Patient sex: M
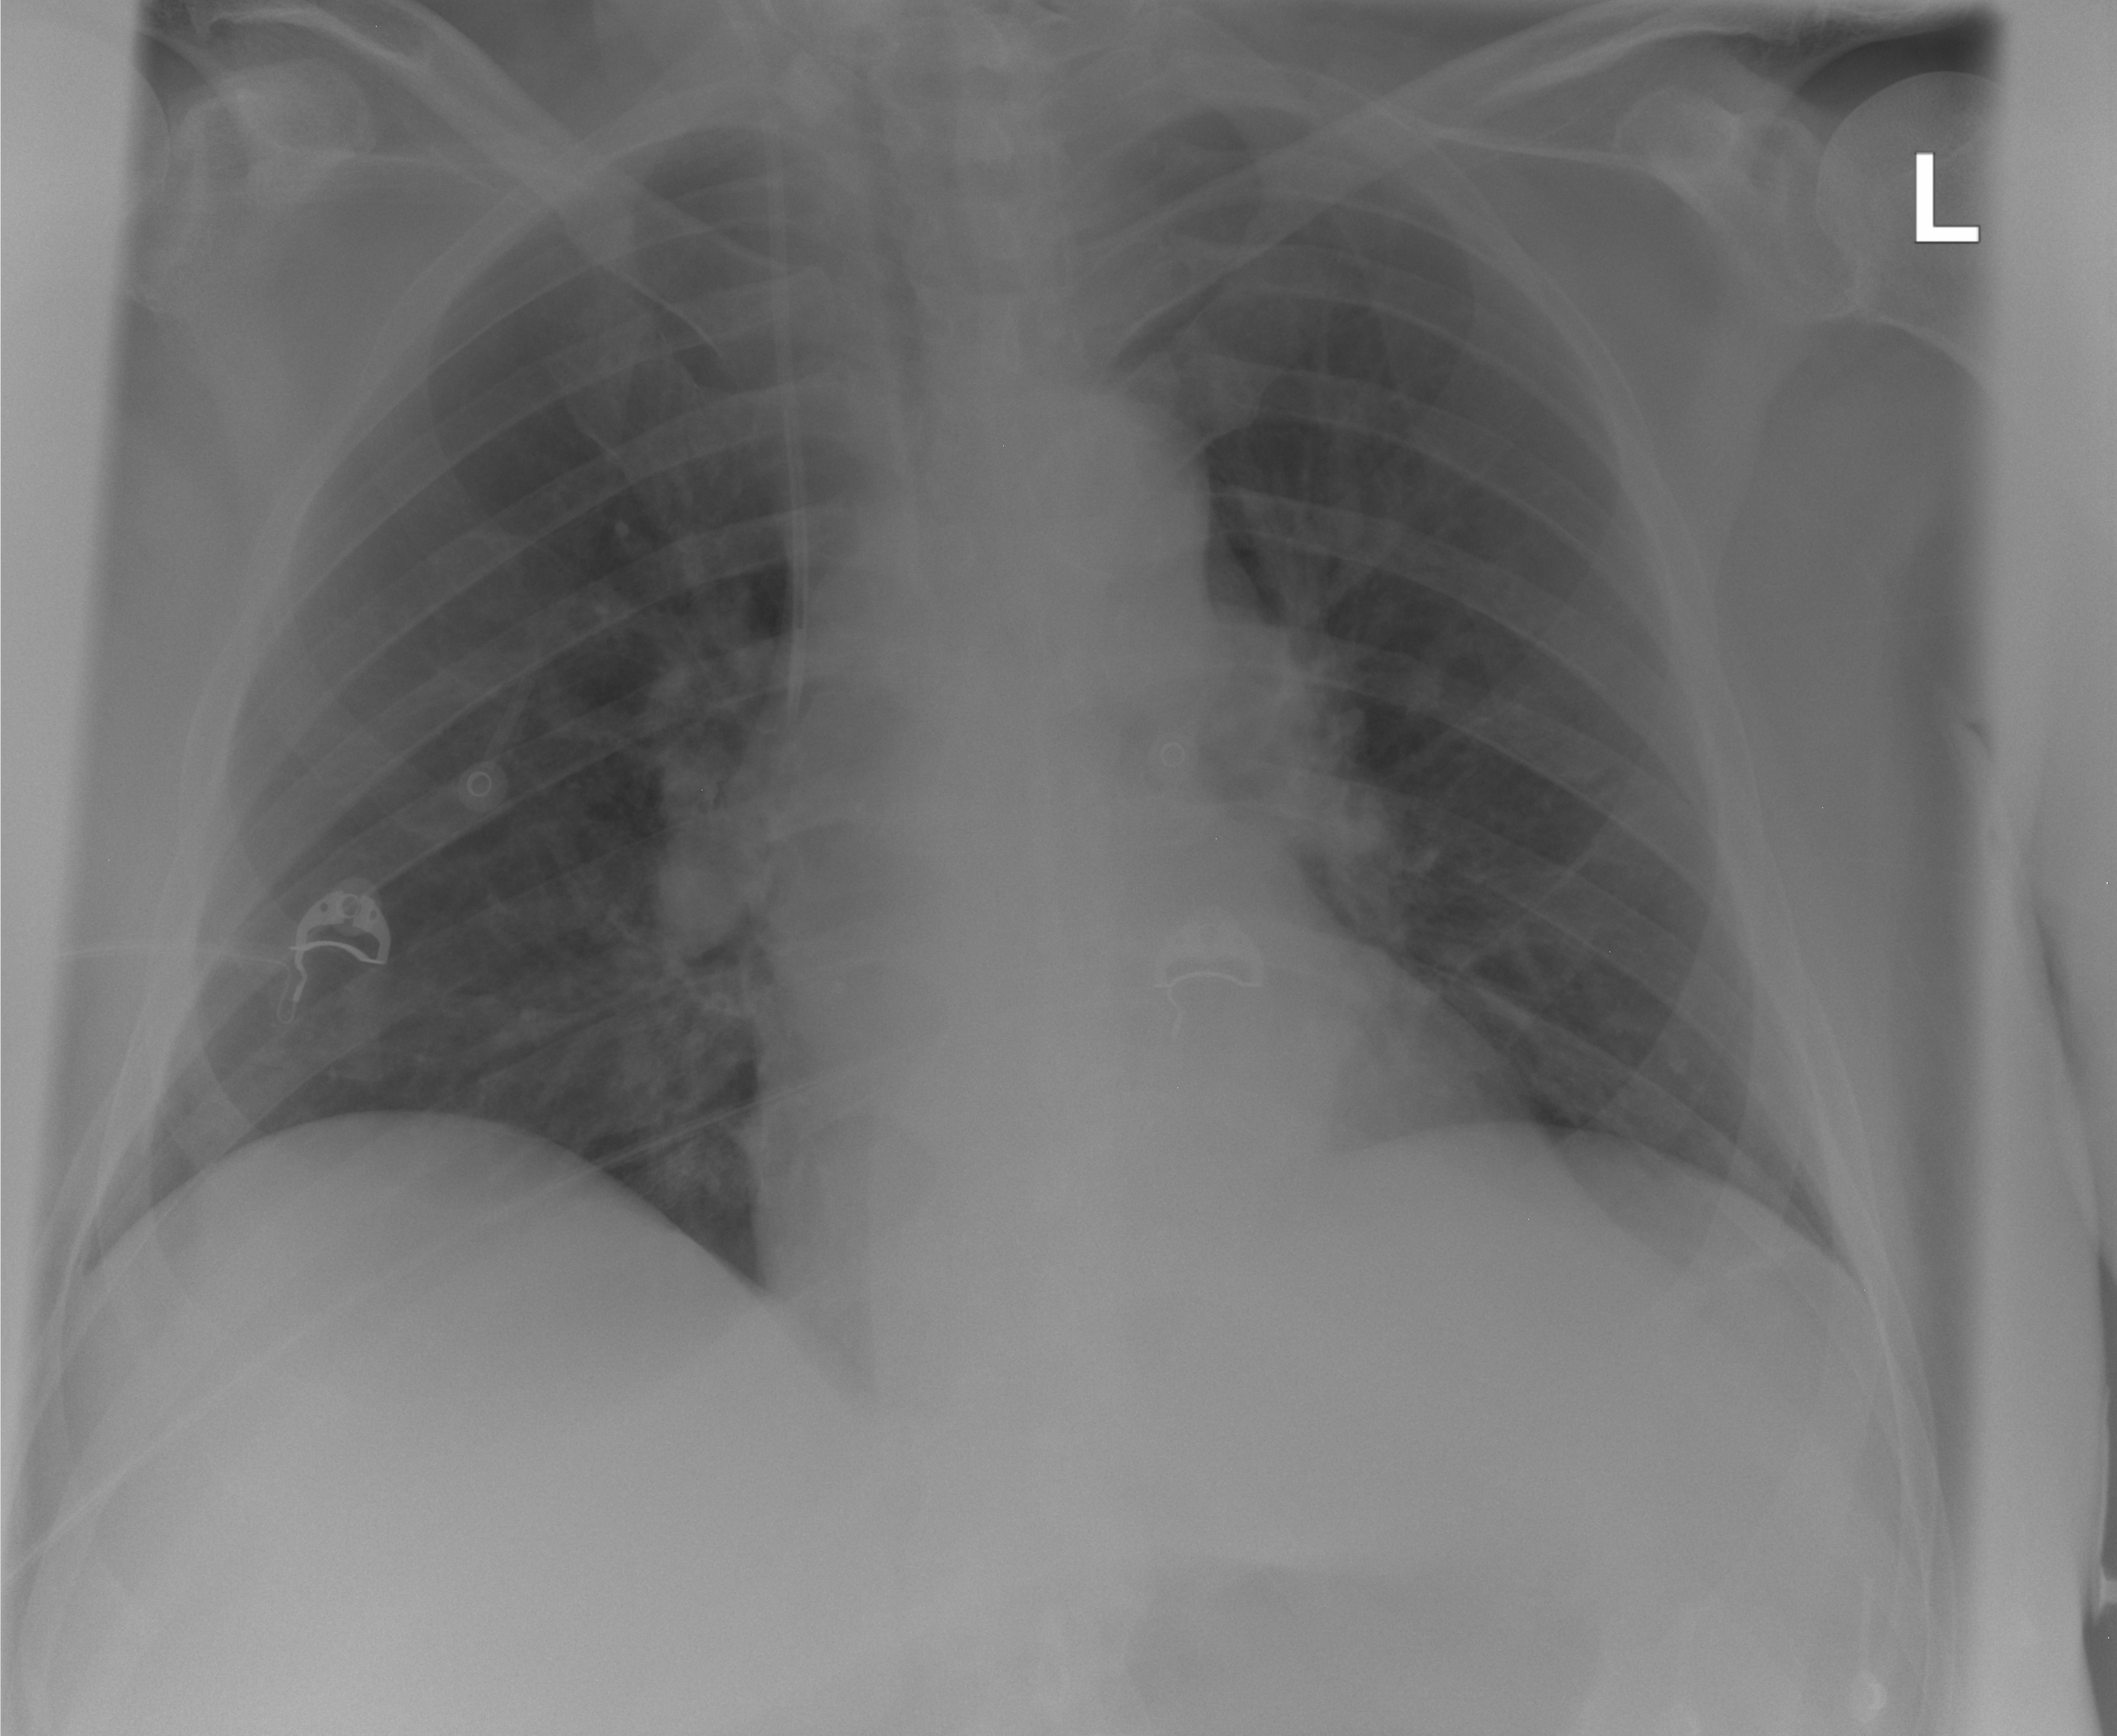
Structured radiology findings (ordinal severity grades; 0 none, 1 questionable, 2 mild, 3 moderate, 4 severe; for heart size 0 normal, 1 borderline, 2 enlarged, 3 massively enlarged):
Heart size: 0
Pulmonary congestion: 0
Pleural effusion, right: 0
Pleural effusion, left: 2
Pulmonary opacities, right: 0
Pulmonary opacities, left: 0
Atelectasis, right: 0
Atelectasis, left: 0